Interaction volume radius: 5 \u00c5
Interaction volume height: 10 \u00c5
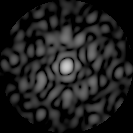
Disorder parameter: 0.7652